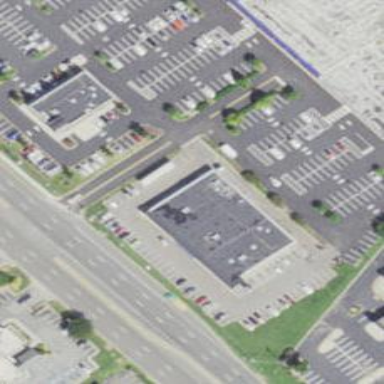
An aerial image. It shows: Building.